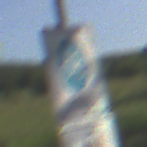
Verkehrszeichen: BeginnFahrradzone
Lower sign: MehrspurigeFahrzeugeFrei8
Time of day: MorningAfternoon
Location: Outdoor (RoadRail)
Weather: PartlyCloudy
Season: NotSpecified
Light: Natural